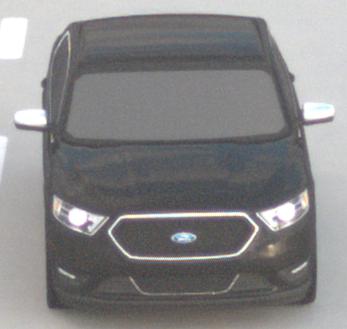
Make: Ford
Model: Taurus
Detailed model: SHO
Model produced from: 2012
Model produced until: 2019
Doors: 4
Color: black
Road condition: dry road
Daytime: sunrise or sunset
Contrast: low contrast